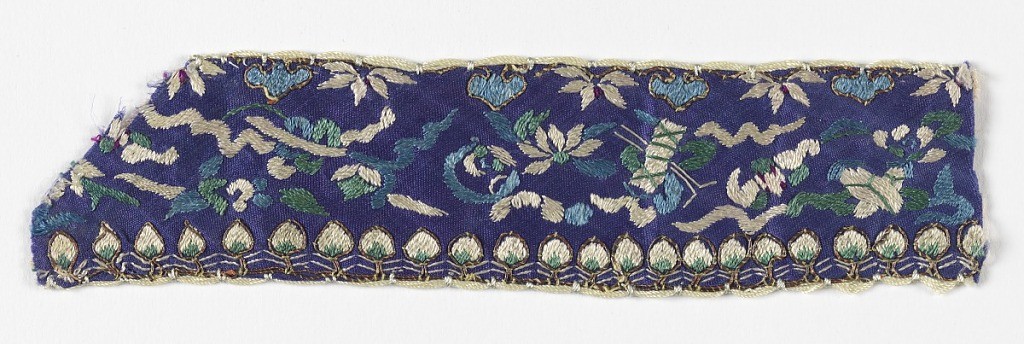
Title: Fragment
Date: late 19th century
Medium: silk and metallic threads Technique: embroidered on satin weave
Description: Fragment of narrow trimming of purple satin embroidered with small flowers and Buddhist symbols in white, blue, and green silks. Backed with pink silk plain weave.